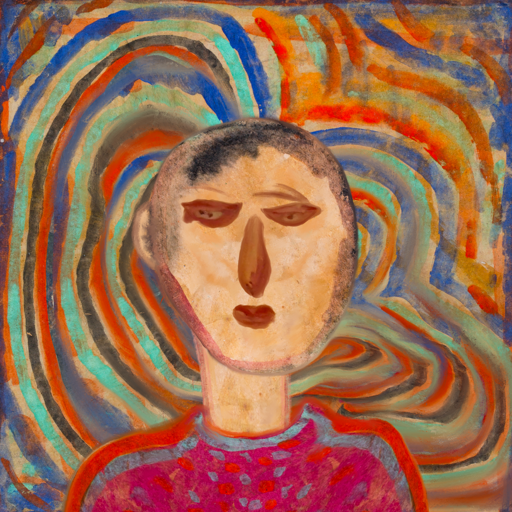
Background: Sisters, Head And Neck Front: Childish, Face Front: Pious_Lady, Bust: Sisters, Hair Front: Blank, Head Accessory: Blank, Second Necklace: Blank, Necklace: Blank, Baby: Blank